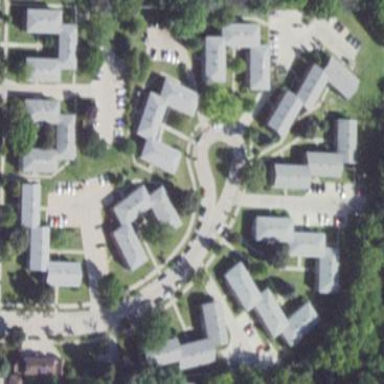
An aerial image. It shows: Residential area consisting of condominiums.